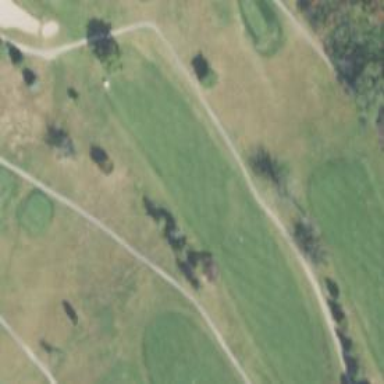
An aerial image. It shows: Golf hole.